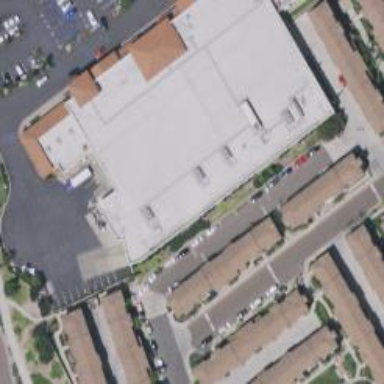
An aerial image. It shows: Supermarket located in building.